Question:
I'm attempting to return Mailtips(GetMailTips function) for a given Exchange user as pictured in the screen shot above. I'm stuck at the highlighted intellisense section.
Here's my code-
'''
// Using redemption to return mail tips
string mailTip = "";
session.MAPIOBJECT = Application.Session.MAPIOBJECT;
Redemption.RDOAddressEntry addressEntry = session.AddressBook.GAL.ResolveName("Joe Flick");
//Here I'm attempting to get the mail tips
mailTip = addressEntry. // I would expect to see the GetMailTips Method/Fuction here but I don't see it
'''
I'm attempting to translate this VB -
Added RDOAddressEntry.GetMailTips method that allows to retrieve Out-Of-Office text, max message size, etc. for an Exchange mailbox. See RDOMailTips object for more information.
'''
set Session = CreateObject("Redemption.RDOSession")
Session.MAPIOBJECT = Application.Session.MAPIOBJECT
Session.SkipAutodiscoverLookupInAD = true
set AdrEntry = Session.AddressBook.ResolveName("user@domain.demo")
set mailTips = AdrEntry.GetMailTips("me@domain.demo", "<My Password>") optional authentication parameters for EWS
MsgBox mailTips.MaxMessageSize
'''
<URL> -
I can't seem to get the proper syntax down as commented in the code above but can resolve the username against the GAL fine. Any help is appreciated.
Thanks in advance!
![Visual Studio Screen Shot][3]
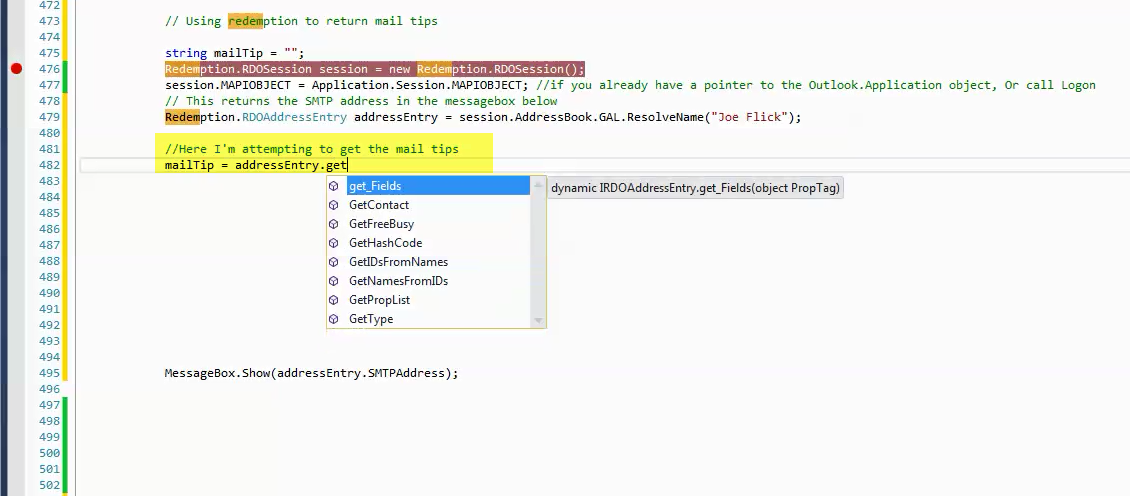
Answer: OK, I was able to return the Mailtips once I downloaded the evaluation .dll from dimastr.com. My goal here was to check to see if a conference room was restricted or not.
'''
Redemption.RDOSession session = new Redemption.RDOSession();
session.MAPIOBJECT = Application.Session.MAPIOBJECT;
Redemption.RDOAddressEntry addressEntry = session.AddressBook.GAL.ResolveName("User Name From the GAL");
try
{
Redemption.RDOMailTips mailtips = addressEntry.GetMailTips();
MessageBox.Show(mailtips.DeliveryRestricted.ToString());
MessageBox.Show(mailtips.CustomMailTip.ToString());
}
catch (NullReferenceException ex)
{
MessageBox.Show(ex.ToString());
}
'''